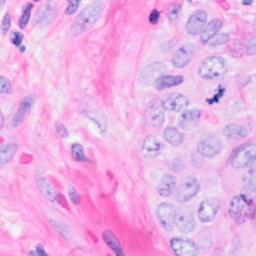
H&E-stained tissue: Breast